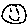
Label: smiley face